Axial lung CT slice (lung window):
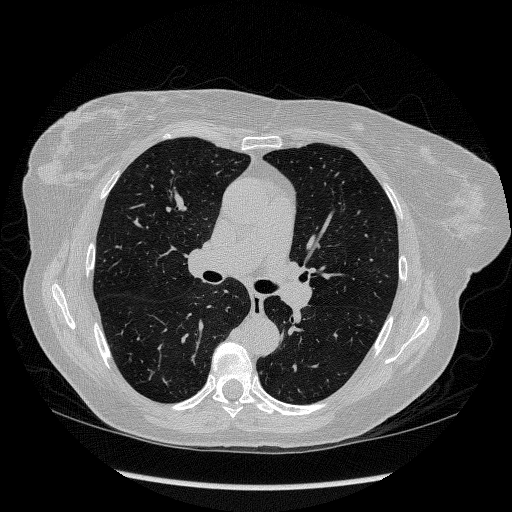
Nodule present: no